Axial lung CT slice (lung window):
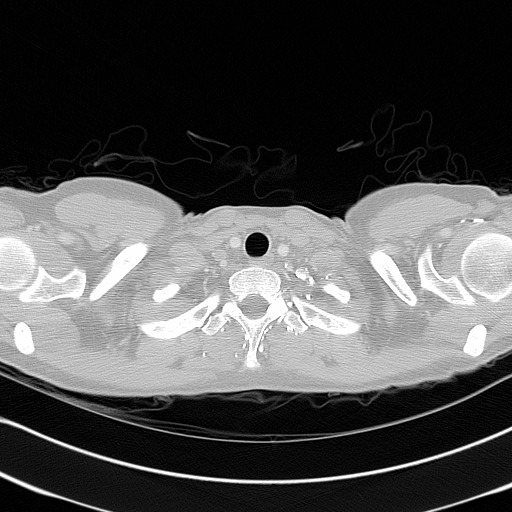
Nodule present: no